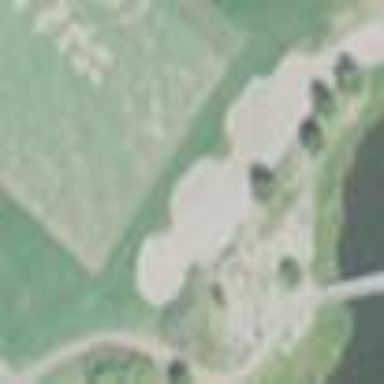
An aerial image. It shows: Golf bunker filled with natural sand.